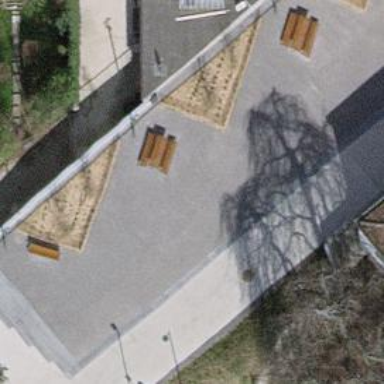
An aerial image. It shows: Picnic table located in leisure land area.